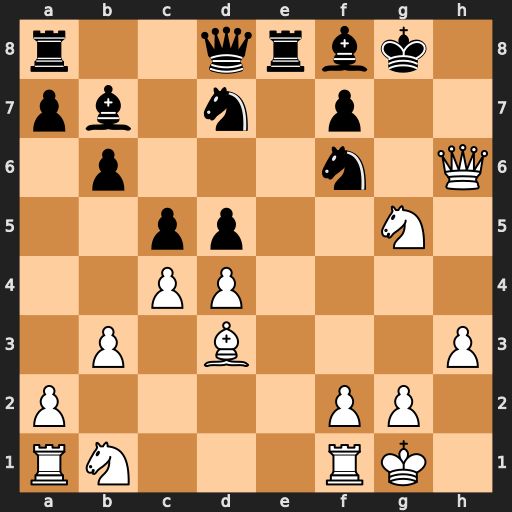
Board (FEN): r2qrbk1/pb1n1p2/1p3n1Q/2pp2N1/2PP4/1P1B3P/P4PP1/RN3RK1
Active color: w
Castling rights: -
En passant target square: -
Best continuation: Bh7+ Nxh7 Qxh7#